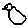
Label: bird